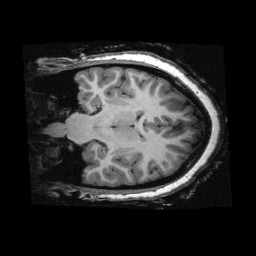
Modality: T1w
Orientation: coronal
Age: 13
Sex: female
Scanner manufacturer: siemens
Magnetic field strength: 3 T
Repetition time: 2.3 s
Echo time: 0.00336 s